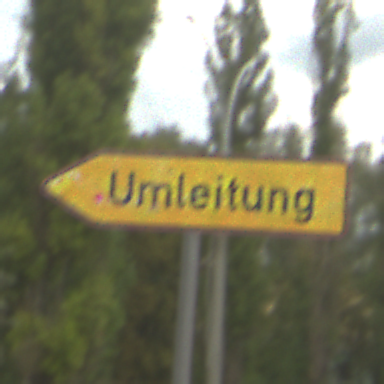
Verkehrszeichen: UmleitungswegweiserLinksweisend
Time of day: MorningAfternoon
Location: Outdoor (Suburban)
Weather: PartlyCloudy
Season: NotSpecified
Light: Natural